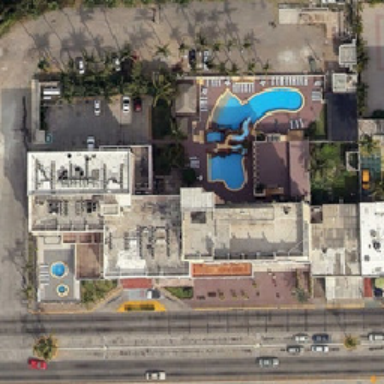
Next is the holiday cottage .